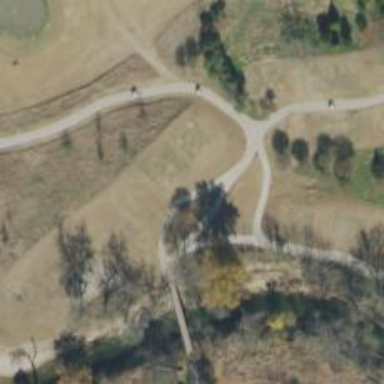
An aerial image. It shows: Path for golf carts.